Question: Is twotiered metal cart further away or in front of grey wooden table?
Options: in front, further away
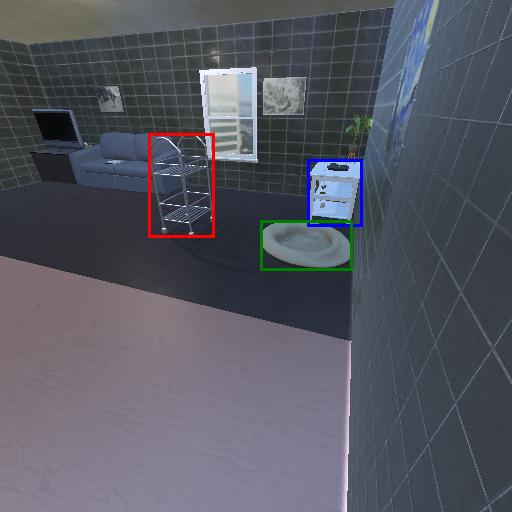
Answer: in front